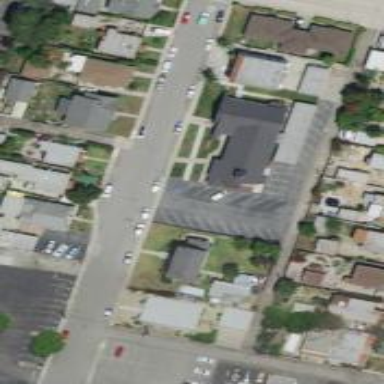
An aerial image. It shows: Alleyway designated as service road.